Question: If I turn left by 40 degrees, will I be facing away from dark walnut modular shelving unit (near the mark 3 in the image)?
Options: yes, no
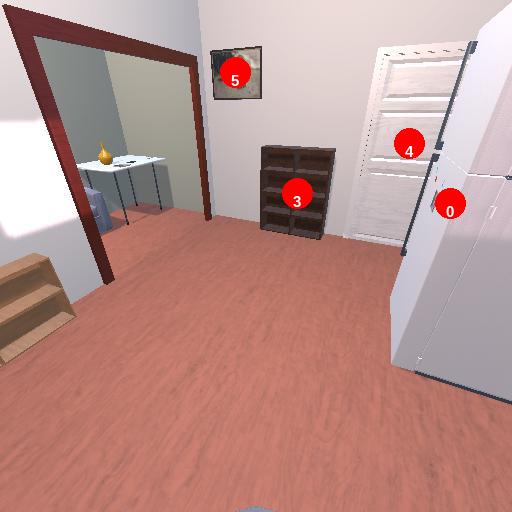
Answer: yes